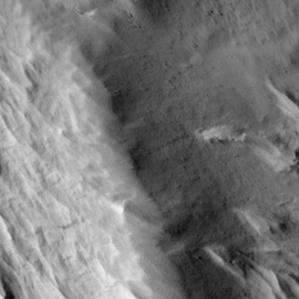
Label: non_frost